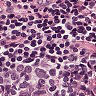
Metastatic tissue present: no